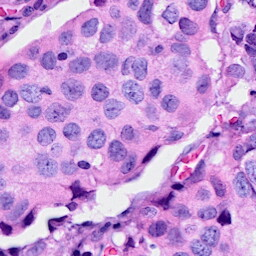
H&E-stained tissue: Breast